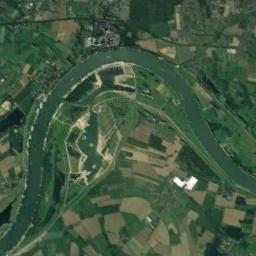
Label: river